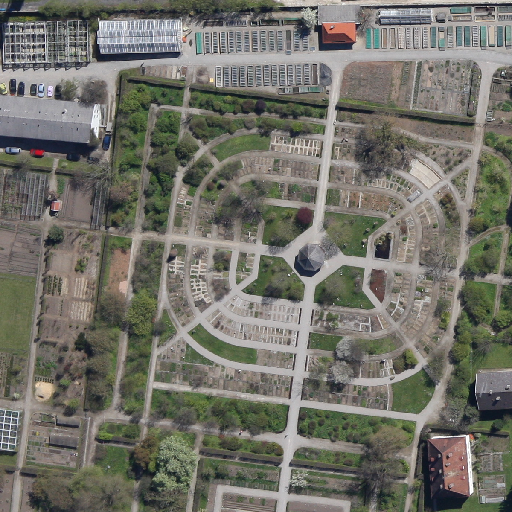
Referring expression: car in the parking area